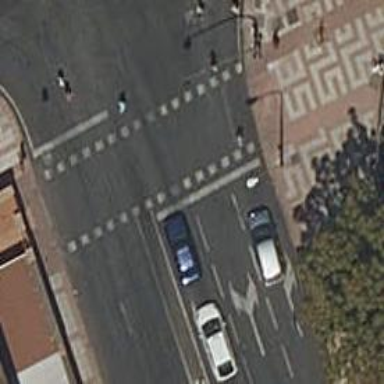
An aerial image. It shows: Road crossing with traffic signals.